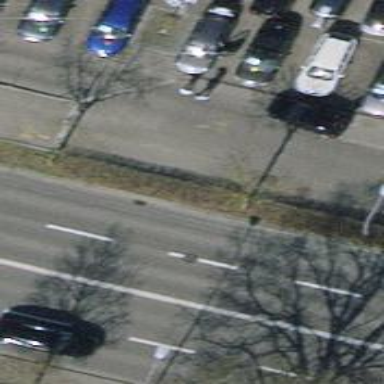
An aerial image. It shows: Turning circle on the road.